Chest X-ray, PA view. Patient: 55 years old, sex F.
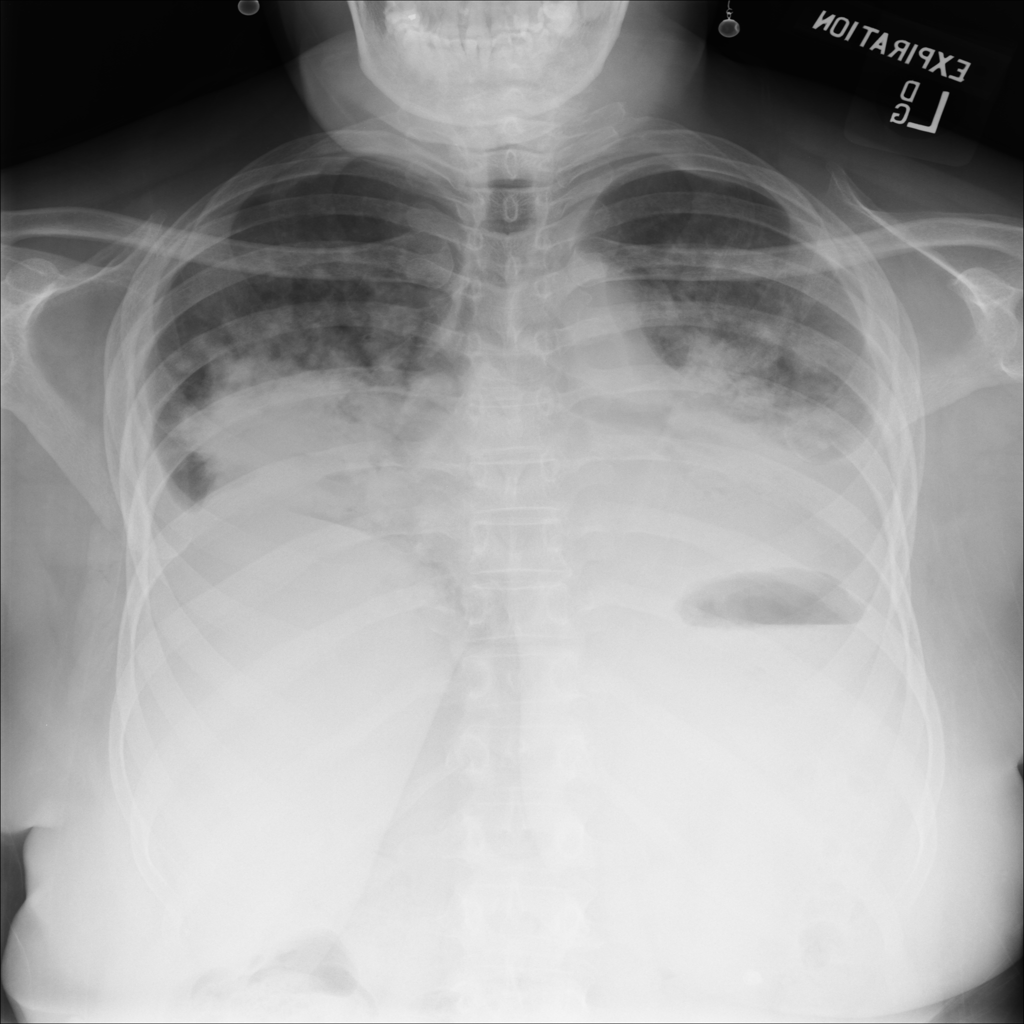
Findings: Effusion, Mass, Nodule